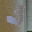
Label: 3